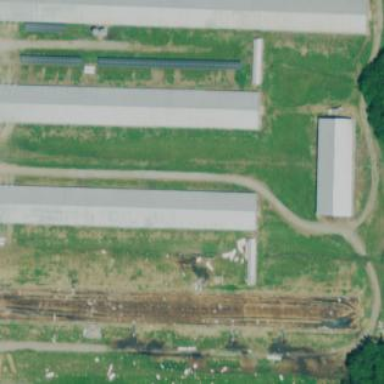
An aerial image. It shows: Feedlot in farmyard.